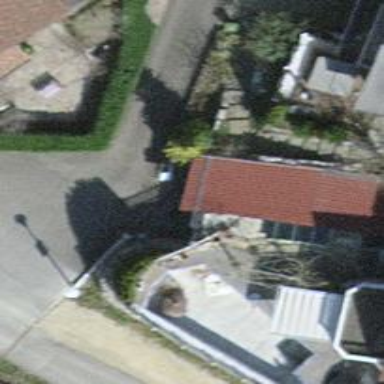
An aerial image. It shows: View of roof of building.